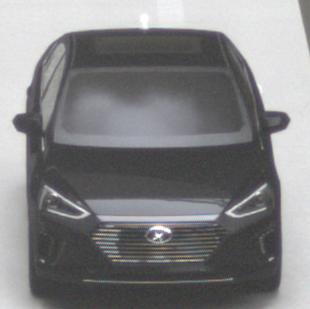
Make: Hyundai
Model: IONIQ Hybrid
Detailed model: IONIQ (AE) Hybrid
Model produced from: 2016/10
Model produced until: 2018/08
Doors: 5
Color: black
Road condition: dry road
Daytime: midday
Contrast: medium contrast